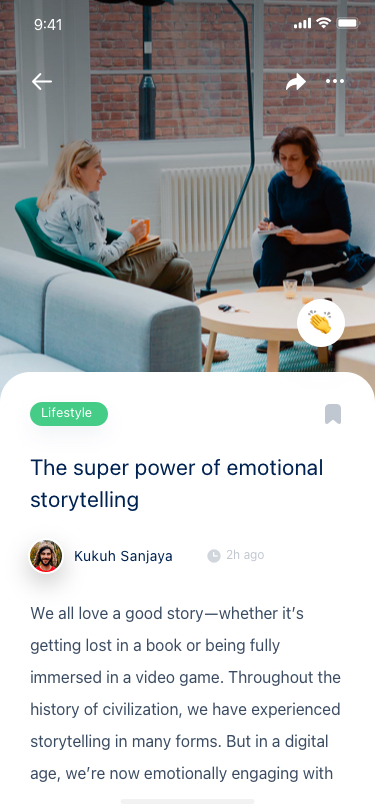
Text in this UI design:
The super power of emotional storytelling
Lifestyle
Kukuh Sanjaya
2h ago
👏
We all love a good story — whether it’s getting lost in a book or being fully immersed in a video game. Throughout the history of civilization, we have experienced storytelling in many forms. But in a digital age, we’re now emotionally engaging with stories more than ever.